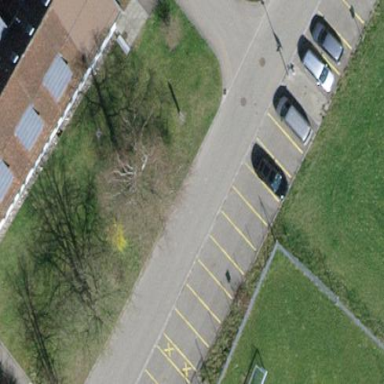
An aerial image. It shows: Parking area with surface.